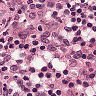
Metastatic tissue present: no